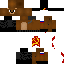
A male animal skin with dark skin, wearing brown helmet dressed in a blue hoodie and black pants, featuring a closed mouth.